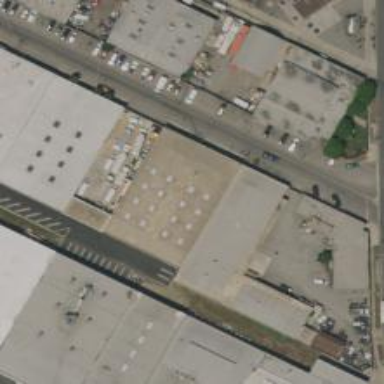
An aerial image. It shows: Industrial building.